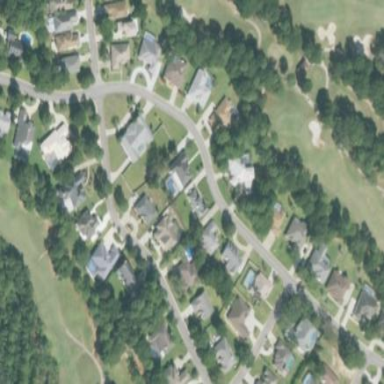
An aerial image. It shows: Residential area composed of single-family homes.